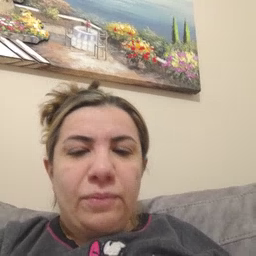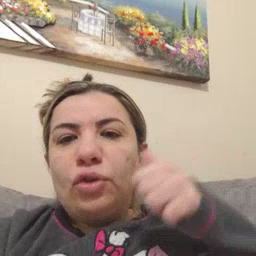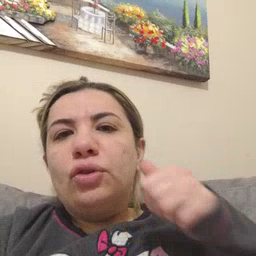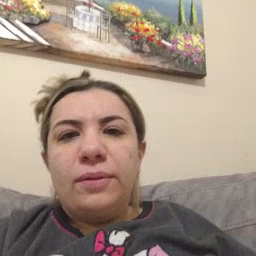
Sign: girl